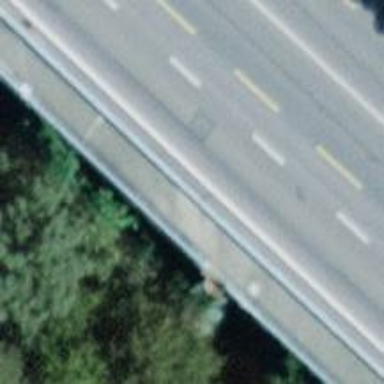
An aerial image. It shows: Bridge over motorway_link.